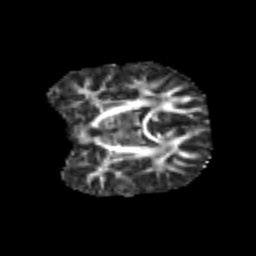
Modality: FA
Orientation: coronal
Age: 6
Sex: male
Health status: healthy